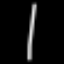
Label: line